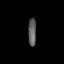
Tissue: prostate
Cell type: T cells
Senescence score: 0.2998
Nuclear area (px): 221
Mean DAPI intensity: 93.262